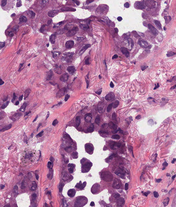
Tumor epithelial tissue: yes
Tumor-associated stroma tissue: yes
Normal tissue: no